Question: Count the number of objects in the diagram.
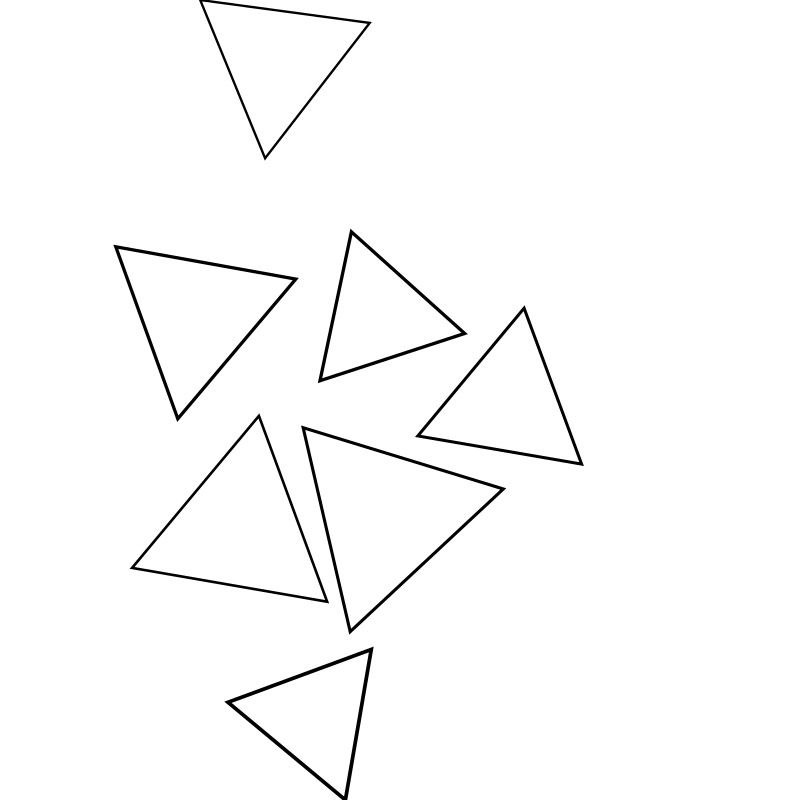
Answer: 7